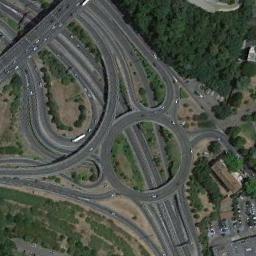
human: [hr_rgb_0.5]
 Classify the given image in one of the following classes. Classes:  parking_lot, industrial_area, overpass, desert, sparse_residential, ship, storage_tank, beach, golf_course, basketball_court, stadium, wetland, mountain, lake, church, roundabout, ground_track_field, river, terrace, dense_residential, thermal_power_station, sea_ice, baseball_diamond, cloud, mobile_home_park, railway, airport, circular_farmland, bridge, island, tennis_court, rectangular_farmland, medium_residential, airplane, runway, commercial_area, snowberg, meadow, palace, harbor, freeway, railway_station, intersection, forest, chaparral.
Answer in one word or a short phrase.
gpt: overpass